七年级 · 度量几何学
, 已知 $A M \| B N, \angle A=60^{\circ}$. 点 $P$ 是射线 $A M$ 上一动点 (与点 $A$ 不重合), $B C 、 B D$ 分别平分 $\angle A B P$ 和 $\angle P B N$, 分别交射线 $A M$ 于点 $C, D$.

(1) 求 $\angle C B D$ 的度数;

(2) 当点 $P$ 运动时, $\angle A P B$ 与 $\angle A D B$ 之间的数量关系是否随之发生变化? 若不变化, 请写出它们之间的关系, 并说明理由; 若变化, 请写出变化规律.

(3) 当点 $P$ 运动到使 $\angle A C B=\angle A B D$ 时, $\angle A B C$ 的度数是多少度? 请说明理由.
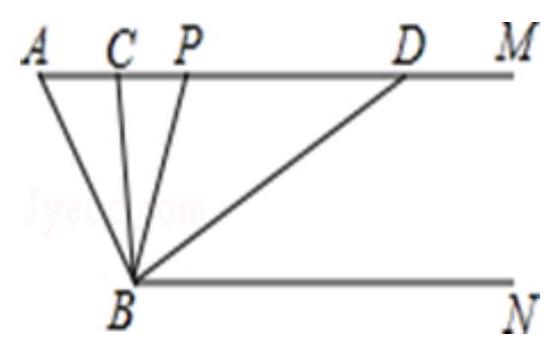
答案: (1) $\because A M \| B N$,

$\therefore \angle A+\angle A B N=180^{\circ}$,

$\because \angle A=60^{\circ}$,

$\therefore \angle A B N=120^{\circ}$,

$\because B C 、 B D$ 分别平分 $\angle A B P$ 和 $\angle P B N$,

$\therefore \angle C B P=\frac{1}{2} \angle A B P, \angle D B P=\frac{1}{2} \angle N B P$,

$\therefore \angle C B D=\frac{1}{2} \angle A B N=60^{\circ}$;

（2）不变化, $\angle A P B=2 \angle A D B$,
证明: : $A M \| B N$,

$\therefore \angle A P B=\angle P B N$,

$\angle A D B=\angle D B N$,

又 $\because B D$ 平分 $\angle P B N$,

$\therefore \angle P B N=2 \angle D B N$,

$\therefore \angle A P B=2 \angle A D B$

(3) $\because A D \| B N, \therefore \angle A C B=\angle C B N$,

又 $\because \angle A C B=\angle A B D$,

$\therefore \angle C B N=\angle A B D$,

$\therefore \angle A B C=\angle D B N$,

由 (1) 可得, $\angle C B D=60^{\circ}, \angle A B N=120^{\circ}$,

$\therefore \angle A B C=\frac{1}{2}\left(120^{\circ}-60^{\circ}\right)=30^{\circ}$.

【解析】本题主要考查了平行线的性质, 角平分线的性质的运用, 解决问题的关键是掌握: 两直线平行, 内错角相等.

(1) 先根据平行线的性质, 得出 $\angle A B N=120^{\circ}$, 再根据 $B C 、 B D$ 分别平分 $\angle A B P$ 和 $\angle P B N$, 即可得出 $\angle C B D$的度数;

（2）根据平行线的性质得出 $\angle A P B=\angle P B N, \angle A D B=\angle D B N$, 再根据 $B D$ 平分 $\angle P B N$, 即可得到 $\angle P B N=2 \angle D B N$ 进而得出 $\angle A P B=2 \angle A D B$;

(3) 根据 $\angle A C B=\angle C B N, \angle A C B=\angle A B D$, 得出 $\angle C B N=\angle A B D$, 进而得到 $\angle A B C=\angle D B N$, 根据 $\angle C B D=60^{\circ}$, $\angle A B N=120^{\circ}$, 可求得 $\angle A B C$ 的度数.